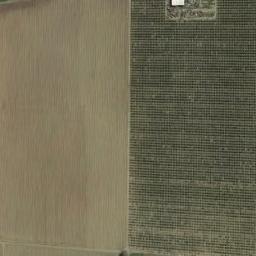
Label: rectangular_farmland